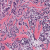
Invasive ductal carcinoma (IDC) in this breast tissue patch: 1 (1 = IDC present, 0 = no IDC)